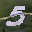
Label: 5